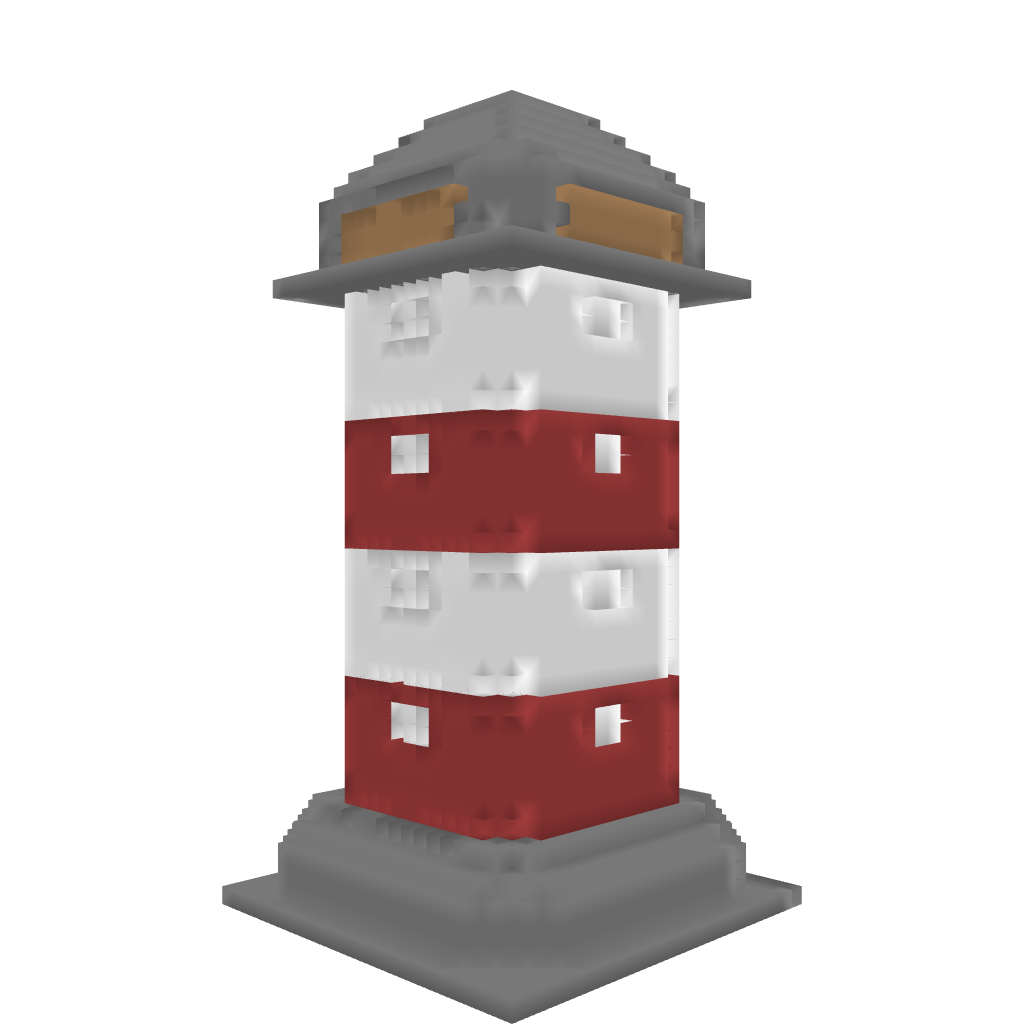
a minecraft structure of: My First Creation good quality